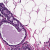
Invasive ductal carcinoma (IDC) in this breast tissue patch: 0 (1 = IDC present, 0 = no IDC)